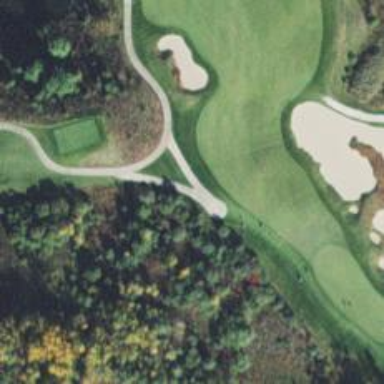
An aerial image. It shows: Path for both road and golf.